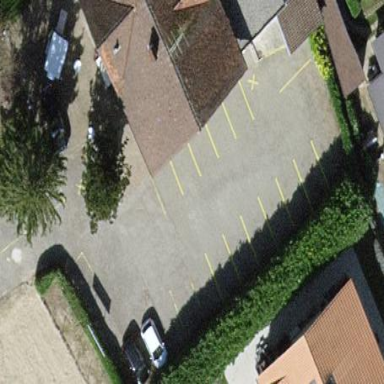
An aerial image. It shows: Parking area.